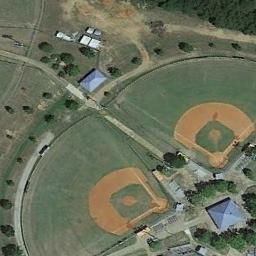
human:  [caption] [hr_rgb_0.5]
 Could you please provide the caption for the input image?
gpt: There are two baseball diamonds on the open place .

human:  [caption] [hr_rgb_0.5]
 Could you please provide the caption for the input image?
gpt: The baseball field is surrounded by trees .

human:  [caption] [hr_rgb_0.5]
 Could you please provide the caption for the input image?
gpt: There are two baseball diamonds in the grass surrounded by the houses and trees .

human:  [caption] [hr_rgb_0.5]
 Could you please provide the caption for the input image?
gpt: Two adjacent baseball diamonds make up a semicircle and some blue buildings beside .

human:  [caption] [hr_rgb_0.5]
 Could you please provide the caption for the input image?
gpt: Two blue houses next to two baseball diamonds .